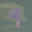
Label: 9